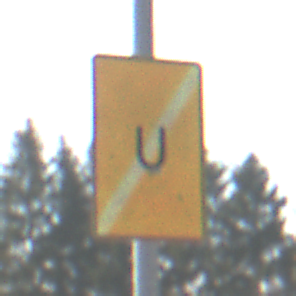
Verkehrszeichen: EndeUmleitung
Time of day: Midday
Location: Outdoor (Suburban)
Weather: PartlyCloudy
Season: NotSpecified
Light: Natural